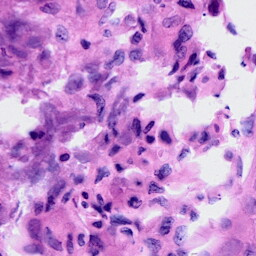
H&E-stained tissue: Cervix